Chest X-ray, AP view. Patient: 71 years old, sex M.
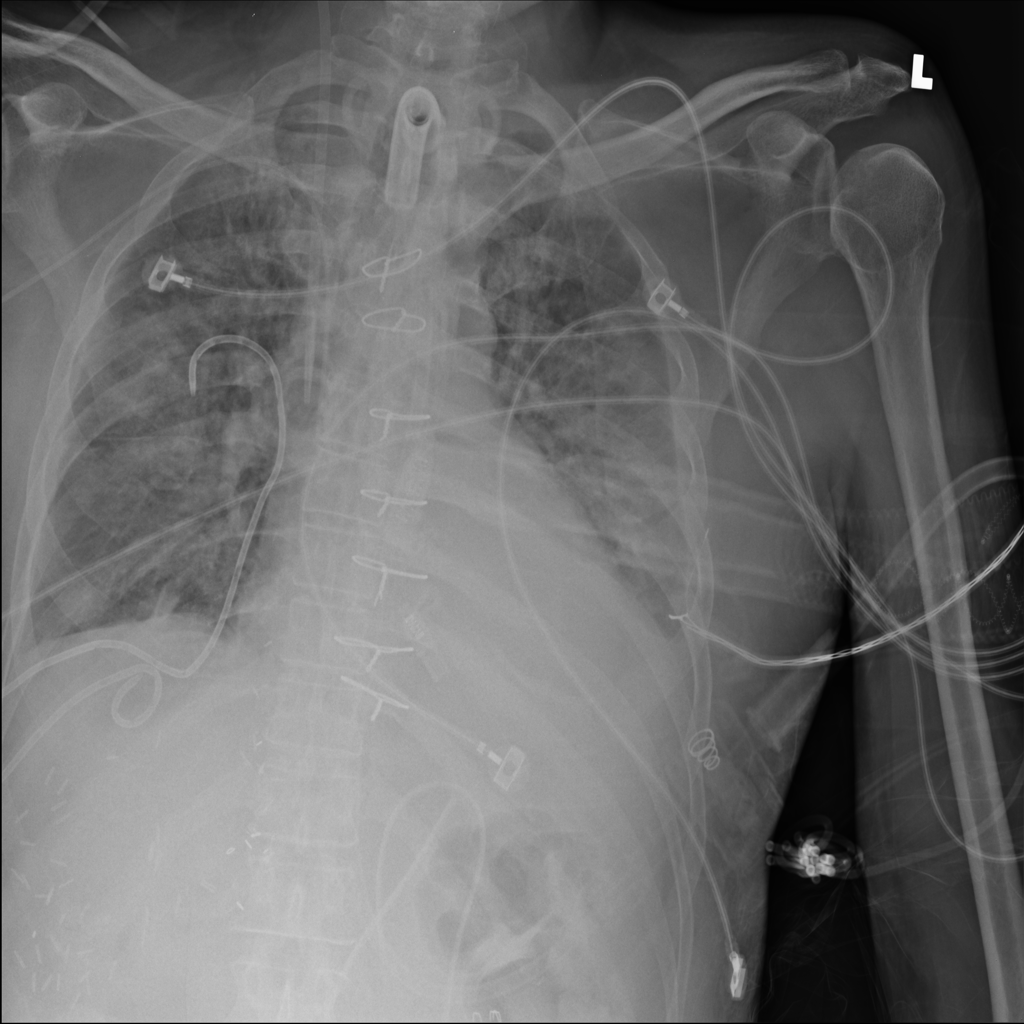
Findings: No Finding